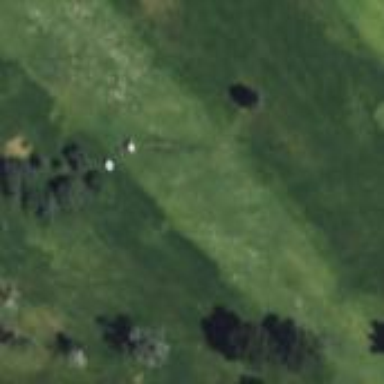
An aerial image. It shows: Scenic golf fairway.